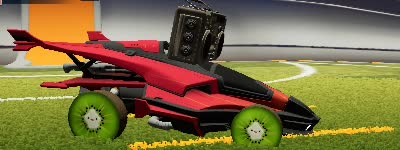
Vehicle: aftershock